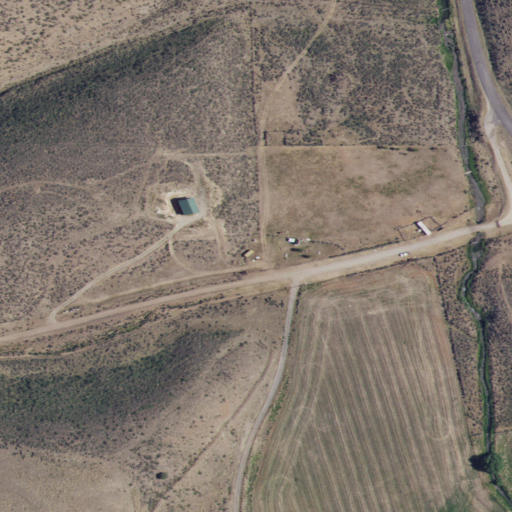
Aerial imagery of valley in Idaho named Sublette Canyon containing shrub, cultivated crops, open development, pasture, medium intensity development, and low intensity development